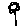
Label: flower